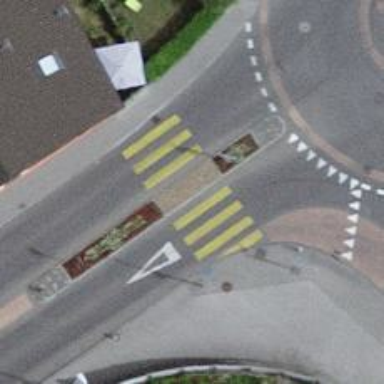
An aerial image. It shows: Zebra crossing on the road.